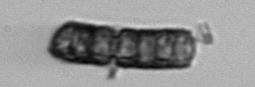
Label: Paralia_sulcata